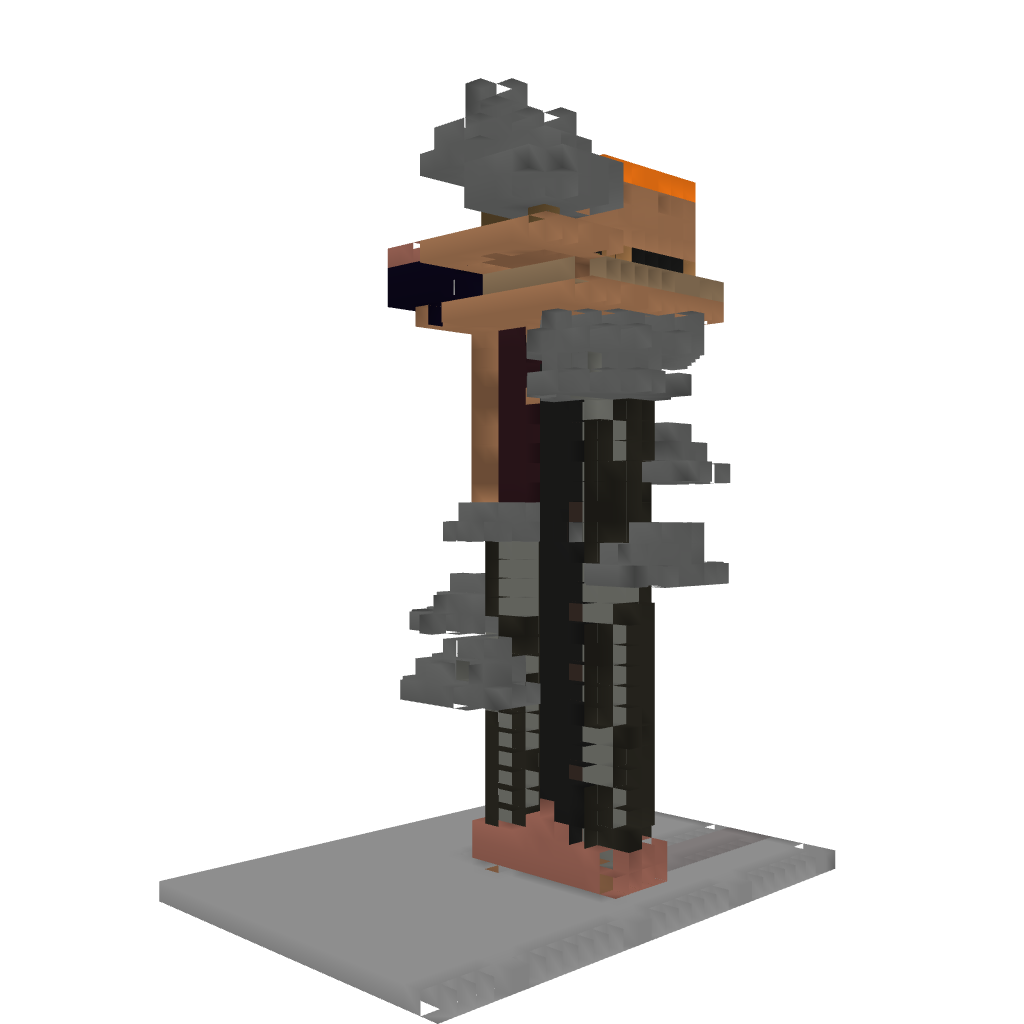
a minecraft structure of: Nice little treehouse